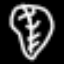
Label: leaf